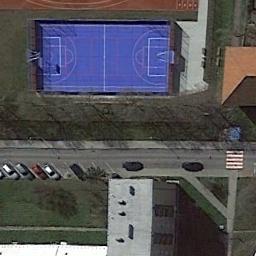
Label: basketball_court